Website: bh-photo
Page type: account-selection
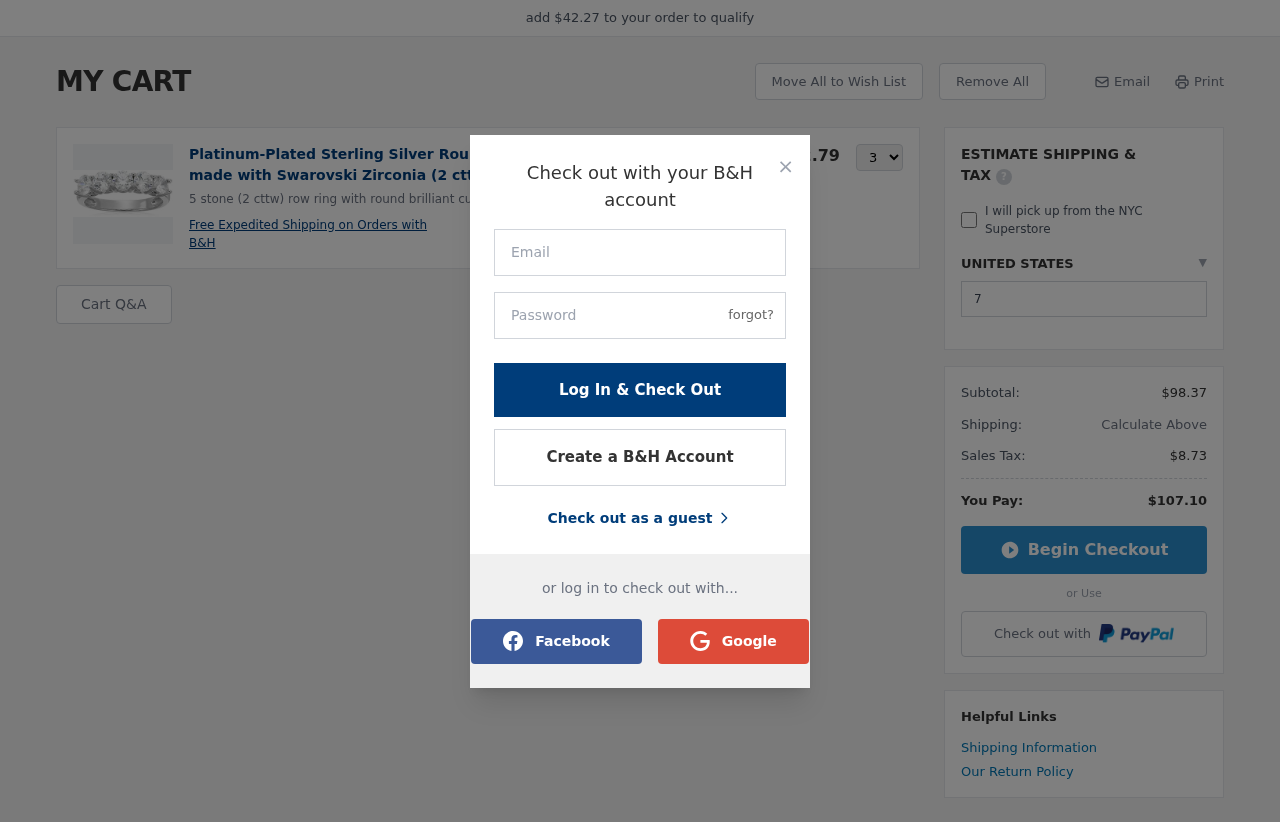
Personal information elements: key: PII_COUNTRY
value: UNITED STATES
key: PII_LOGIN_USERNAME
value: nancyschmidt78
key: PII_POSTCODE
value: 78737
Product elements: key: PRODUCT1_DESC
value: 5 stone (2 cttw) row ring with round brilliant cut Swarovski Zirconia
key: PRODUCT1_NAME
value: Platinum-Plated Sterling Silver Round-Cut 5-Stone Ring made with Swarovski Zirconia (2 cttw), Size 7
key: PRODUCT1_PRICE
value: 32.79
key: PRODUCT1_QUANTITY
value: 3
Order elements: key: ORDER_SUBTOTAL
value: $98.37
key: ORDER_TAX
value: $8.73
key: ORDER_TOTAL
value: $107.10
Other elements: key: AMOUNT_TO_QUALIFY
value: $42.27